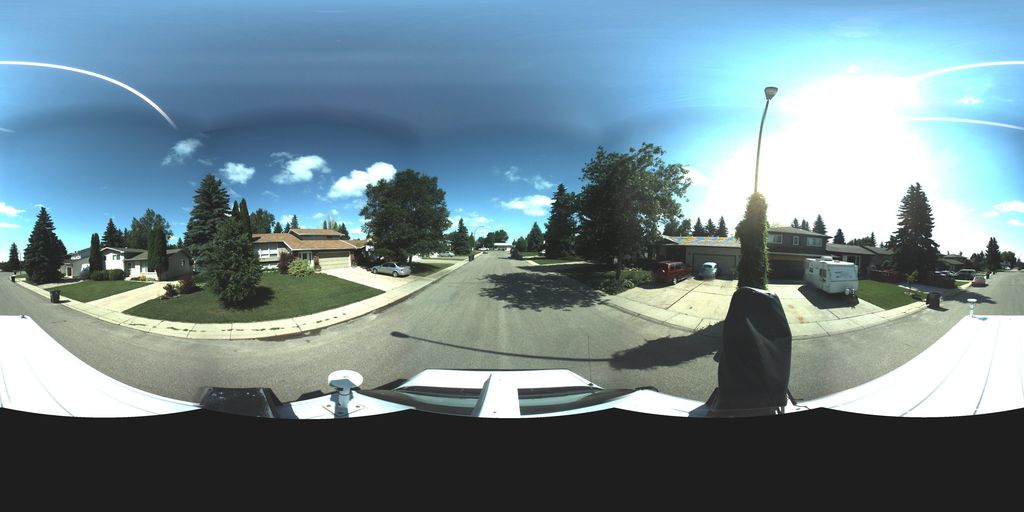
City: saskatoon